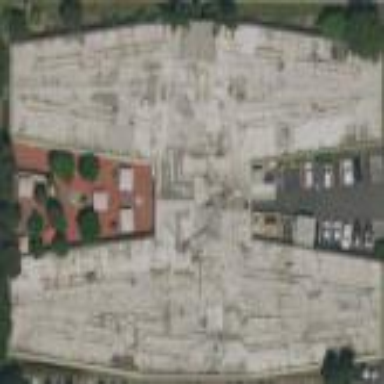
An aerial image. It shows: Hospital building.